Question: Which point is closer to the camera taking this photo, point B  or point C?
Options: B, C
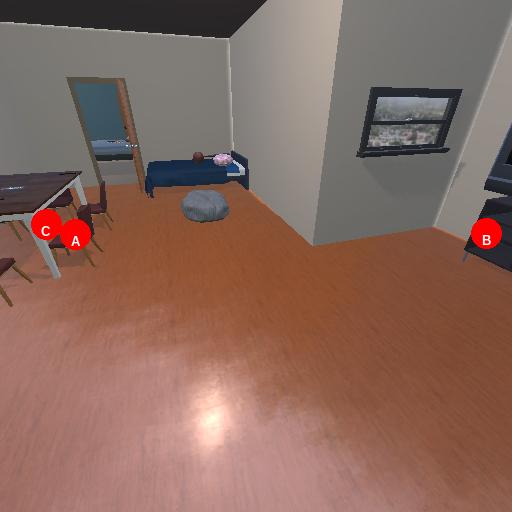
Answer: B